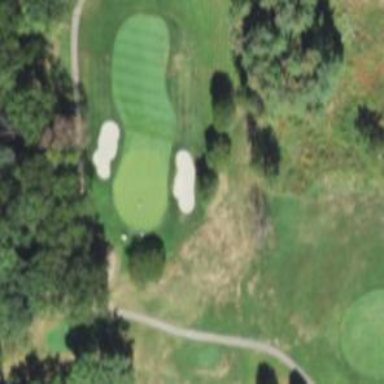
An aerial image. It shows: Golf hole.